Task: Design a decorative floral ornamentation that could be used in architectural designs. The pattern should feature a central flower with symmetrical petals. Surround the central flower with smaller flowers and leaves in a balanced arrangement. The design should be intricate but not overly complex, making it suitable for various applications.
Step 1253:
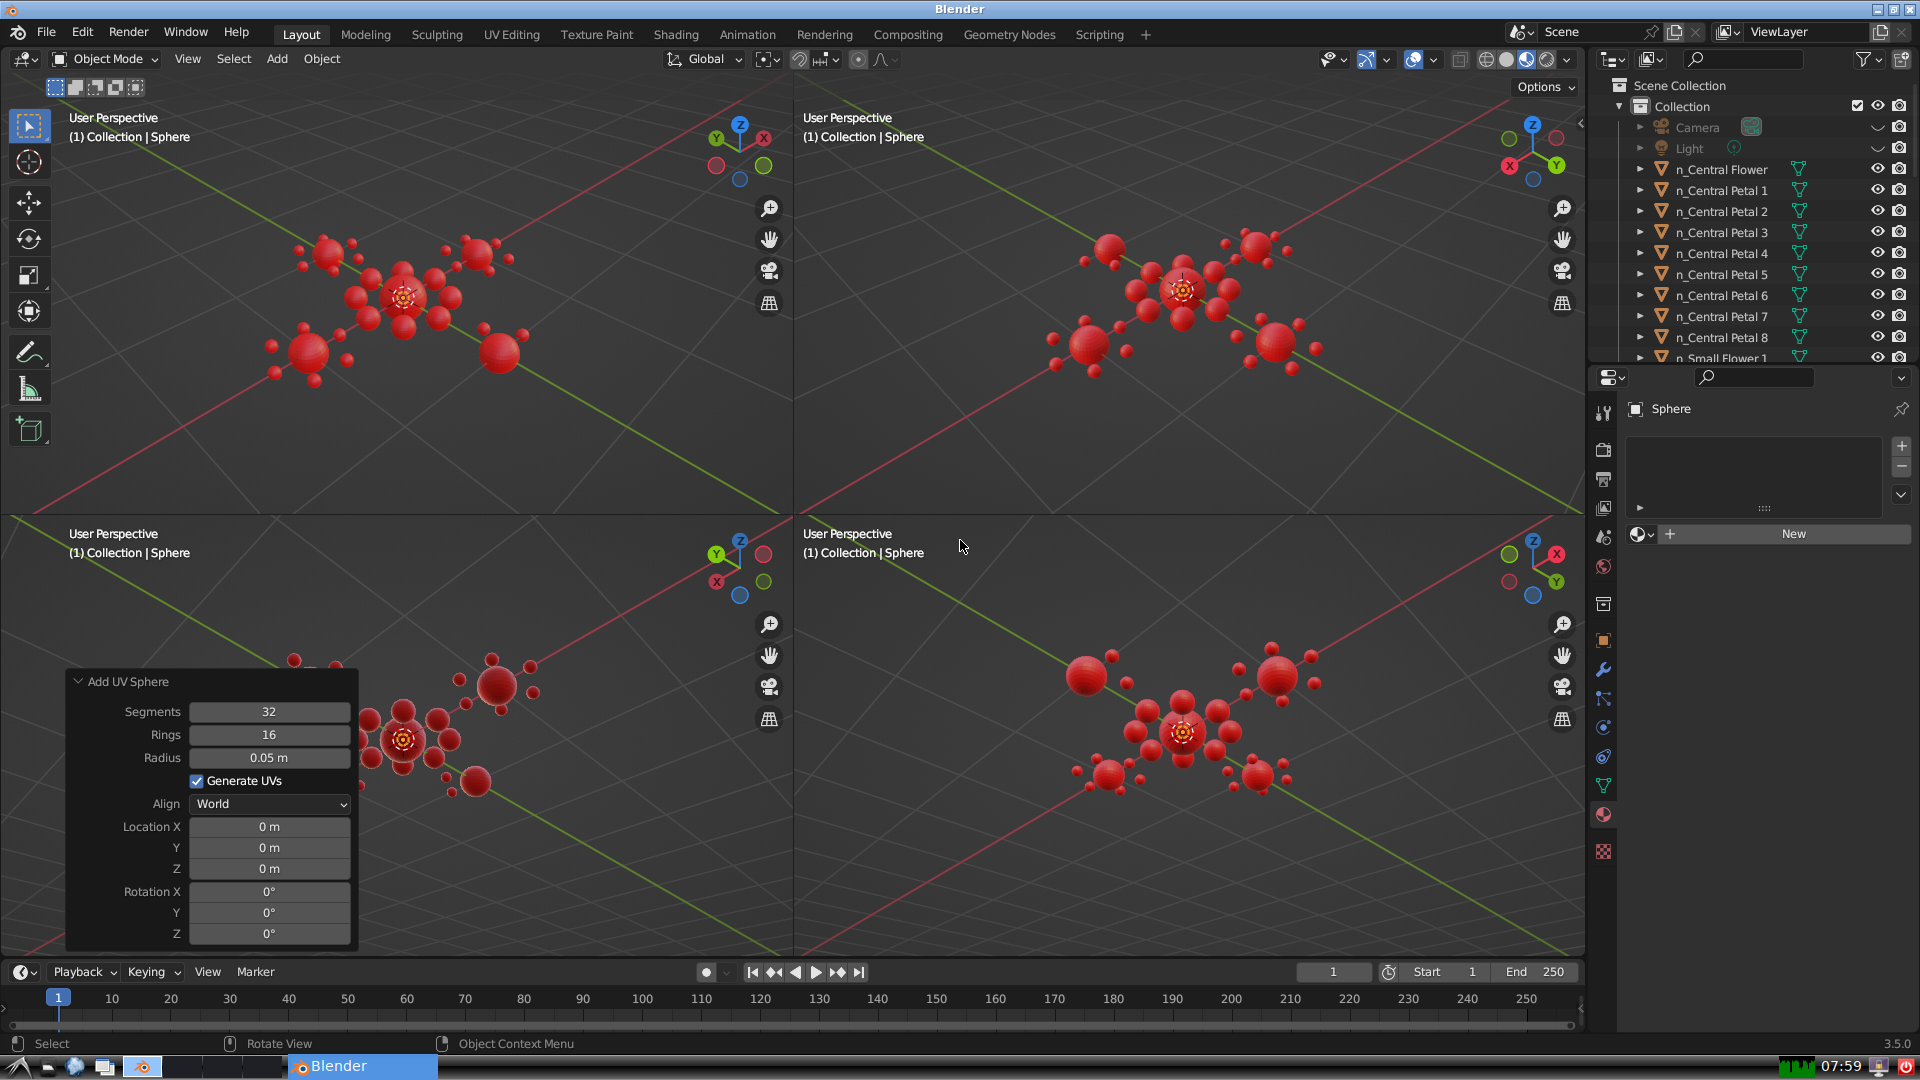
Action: {"key_press": ['Ctrl, Home']}